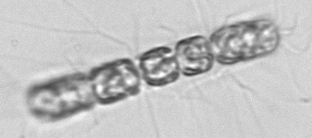
Label: Bacteriastrum